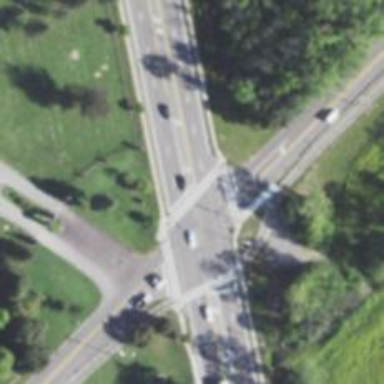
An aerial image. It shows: Zebra crossing on the road.